Question: I set global tint color to blue in storyboard, everything is OK, but when pressing back button, some items such as navigation icons or bar segmented controls change to grey. This issue just happens in iOS7.

I know the question is quite general, but I don't know which part of the code is causing this issue. Hopefully, someone has faced into similar problem and could share their idea.
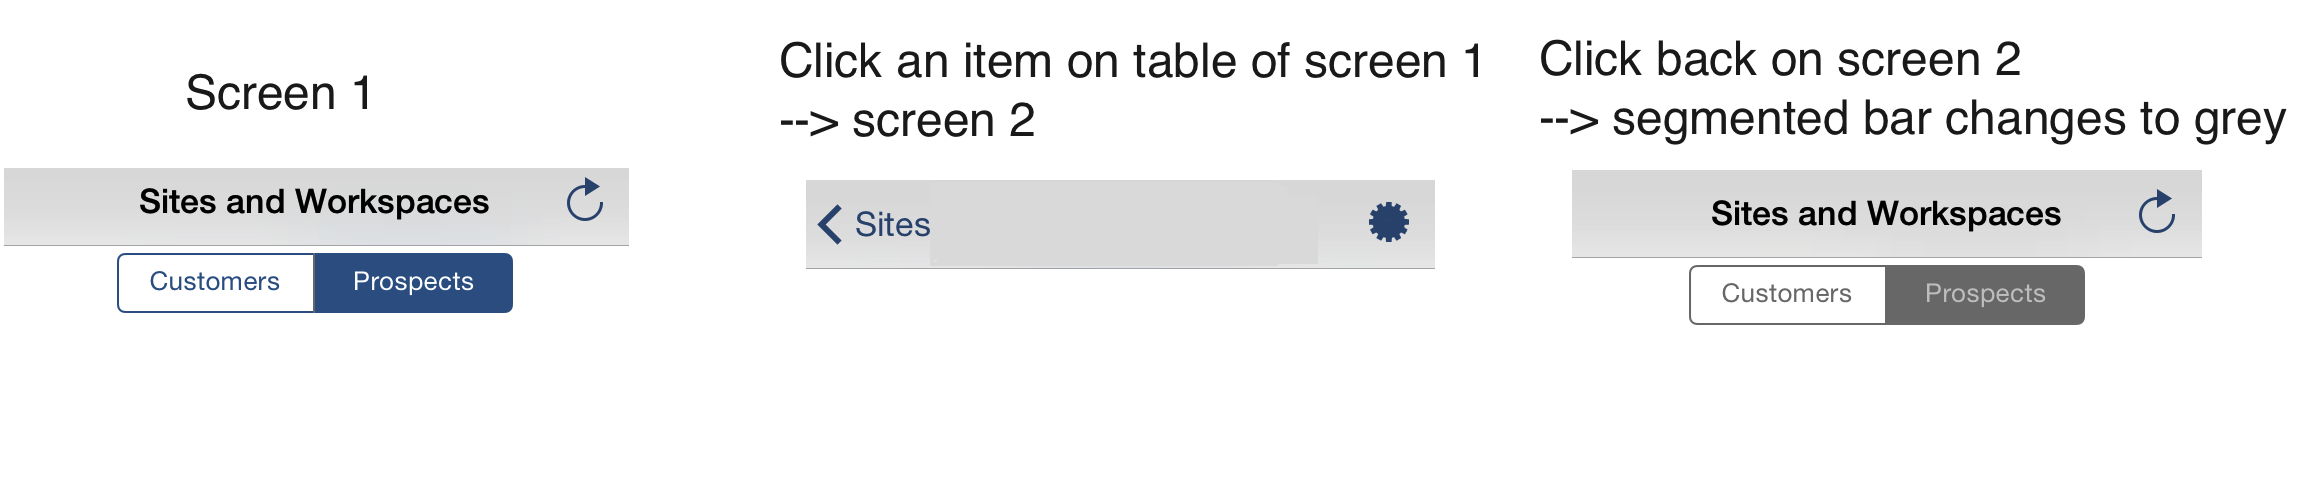
Answer: I think tintAdjustmentMode(UIView property) is causing this problem. Try setting tintAdjustmentMode of window to UIViewTintAdjustmentModeNormal.
In your delegate:
'''
self.window.tintAdjustmentMode = UIViewTintAdjustmentModeNormal;
'''